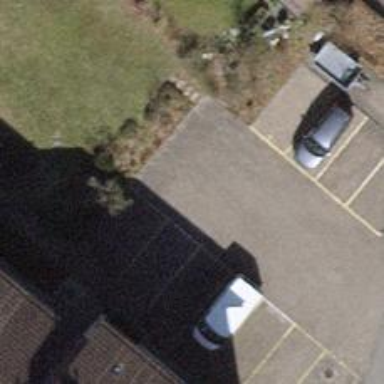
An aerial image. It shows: Road serving as parking aisle.